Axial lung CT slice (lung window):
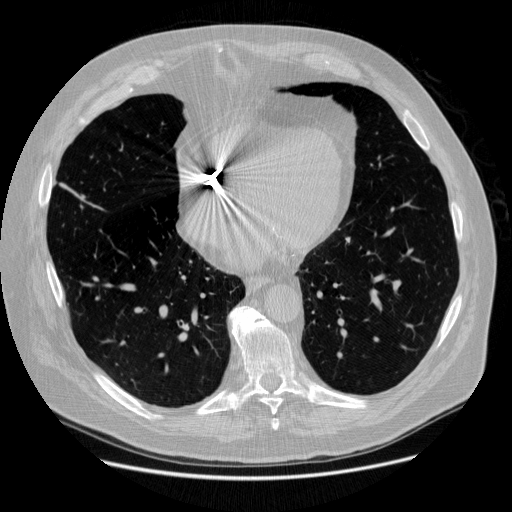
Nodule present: no